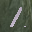
Label: 1